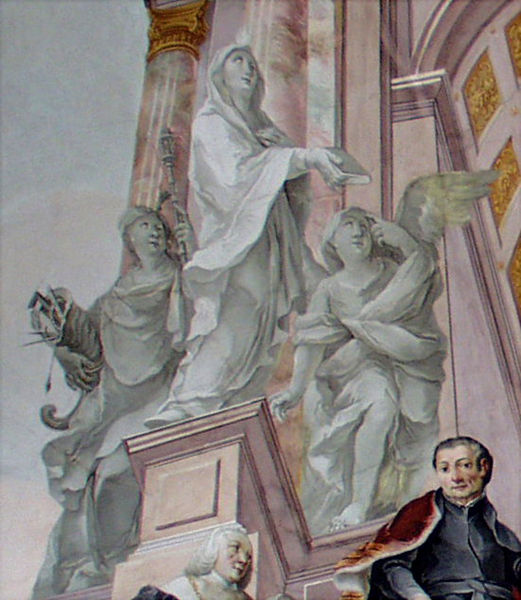
Titel: Maria, Sitz der Weisheit - Sieben Gaben des hl. Geistes (Ausschnitt)
Künstler: Johann Anwander
Standort: Dillingen
Institution: Goldener Saal
Schlagwörter: blau, dunkel, flügel, gemälde, gott, himmel, mann, umhang, vogel, weiß, frauen, ocker, ausschnitt, finger, frau, grau, hell, licht, marmor, männer, orange, schwarz, säule, säulen, ausblick, blick, rot, haube, malerei, alt, bart, barock, falten, gesicht, mensch, sockel, füllhorn, kirche, figur, geistlicher, gewand, gold, kutte, mantel, decke, gewänder, person, rosa, sack, engel, skulptur, statue, perücke, ecke, bogen, man, perspektive, stab, lila, grisaille, figuren, könig, detail, korb, stuck, plinthe, podest, marmoriert, zeigen, komposit, buch, nonne, herrscher, beutel, allegorie, ecken, fragment, sims, talar, gesims, skulpturen, statuen, untersicht, ionisch, fresken, priester, mönch, kanneluren, geistliche, kasetten, kassetten, heilige, fresko, basis, maria, wandbild, illusion, köcher, fresco, purpur, zepter, standbild, pater, bauwerk, deckenmalerei, tonnengewölbe, saäule, ausschitt, scheinarchitektur, marmorn, maira, umhangr, architekturelemente, däule, gehirn, kapiteöö, marmorr, quadraturmalerei, schenarchitektur, sockerl